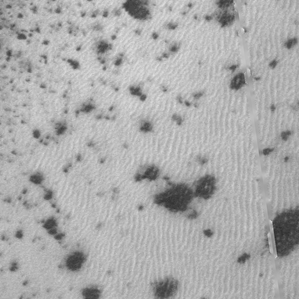
Label: frost